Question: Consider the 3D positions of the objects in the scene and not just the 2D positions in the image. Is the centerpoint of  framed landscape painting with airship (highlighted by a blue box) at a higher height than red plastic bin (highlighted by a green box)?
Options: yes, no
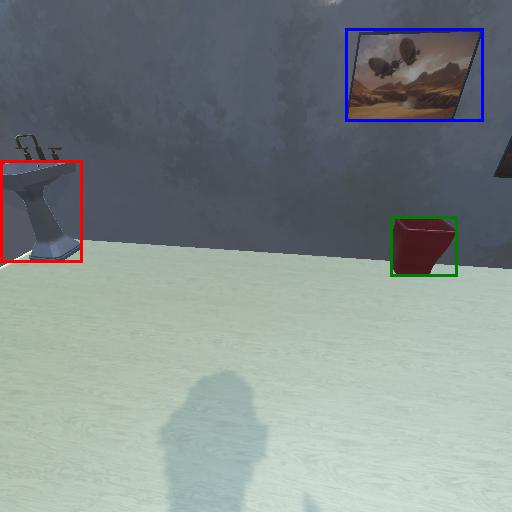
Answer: yes